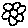
Label: flower